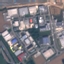
Label: Industrial